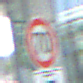
Verkehrszeichen: Geschwindigkeit70
Zusatzzeichen unten: HinweisDurchSinnbild6
Umgebung: Outdoor, Urban
Tageszeit: MorningAfternoon
Wetter: PartlyCloudy
Licht: Natural
Jahreszeit: NotSpecified
Kontrast: HighContrast